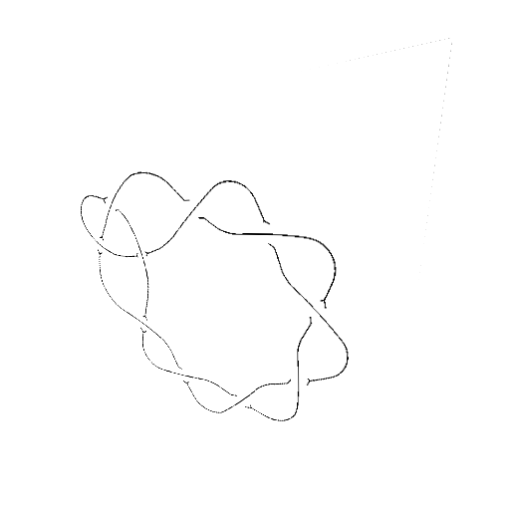
Crossing number: 10